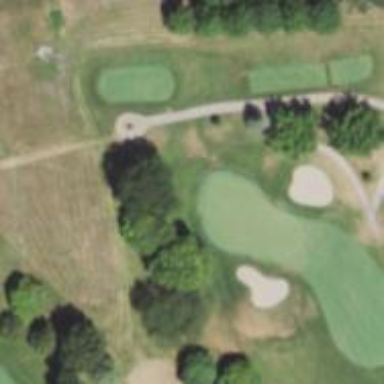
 with lush green grass covering the ground."